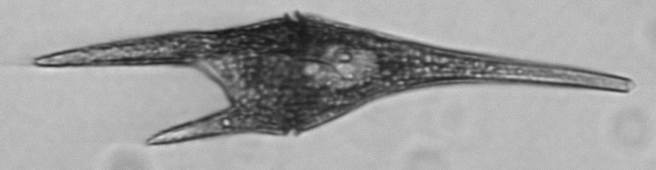
Label: Tripos_furca